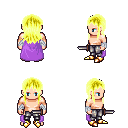
a pixel art fantasy rpg character, male body template, human, light skin, lavender cape, metal pants, gold unkempt hairstyle, white cloth bandages, gold boots, dagger, four views (front, back, left, right), 2x2 character sprite sheet, small pixel art, hard edges, no anti-aliasing